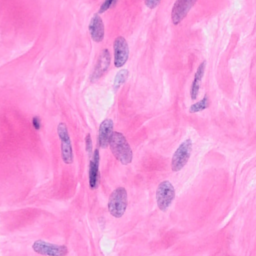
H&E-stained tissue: Breast